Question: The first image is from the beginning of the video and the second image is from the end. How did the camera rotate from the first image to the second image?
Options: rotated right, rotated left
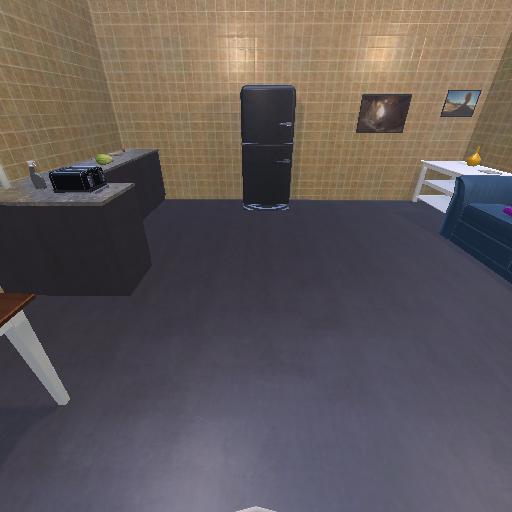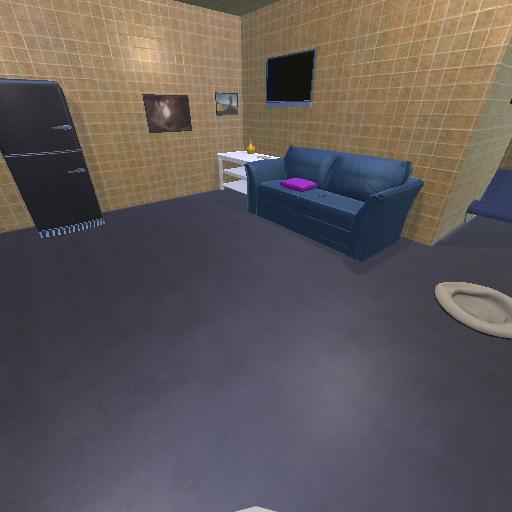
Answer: rotated right